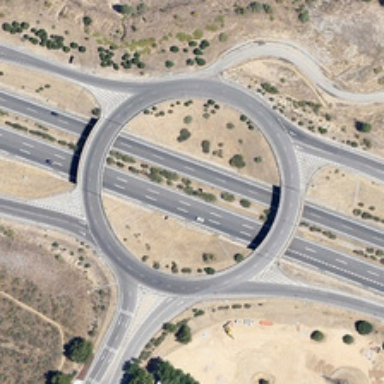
Many sparse green tree are near a viaduct .